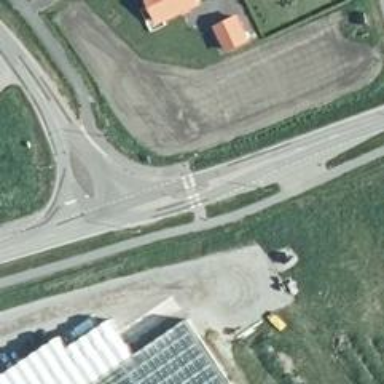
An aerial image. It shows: Asphalt cycleway with crossing.